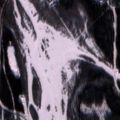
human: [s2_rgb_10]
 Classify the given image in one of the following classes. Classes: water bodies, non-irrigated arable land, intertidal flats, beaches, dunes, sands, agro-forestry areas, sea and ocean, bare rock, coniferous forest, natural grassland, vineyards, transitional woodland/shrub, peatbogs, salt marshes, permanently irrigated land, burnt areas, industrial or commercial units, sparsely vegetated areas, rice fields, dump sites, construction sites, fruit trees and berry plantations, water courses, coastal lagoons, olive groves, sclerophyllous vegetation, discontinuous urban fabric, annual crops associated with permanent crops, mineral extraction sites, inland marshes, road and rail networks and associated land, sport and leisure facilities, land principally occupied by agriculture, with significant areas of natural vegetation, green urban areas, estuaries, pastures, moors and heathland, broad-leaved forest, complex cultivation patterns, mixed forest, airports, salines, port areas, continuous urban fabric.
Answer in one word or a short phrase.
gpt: discontinuous urban fabric, industrial or commercial units, coniferous forest, mixed forest, salt marshes